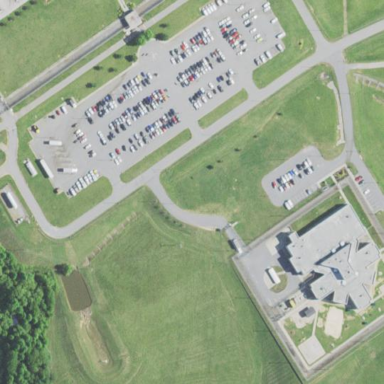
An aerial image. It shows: Prison facility surrounded by fence.